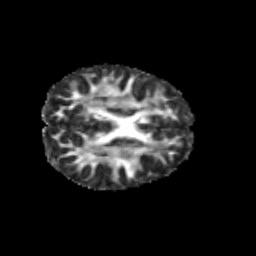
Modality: FA
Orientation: axial
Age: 9
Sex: female
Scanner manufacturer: siemens
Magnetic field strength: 3 T
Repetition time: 3.8 s
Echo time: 0.07 s